Interaction volume radius: 5 \u00c5
Interaction volume height: 20 \u00c5
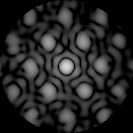
Disorder parameter: 0.4528